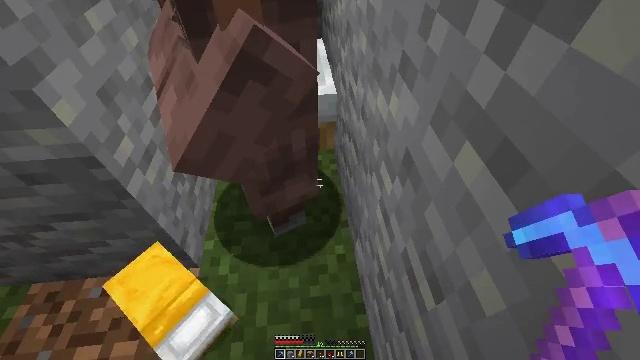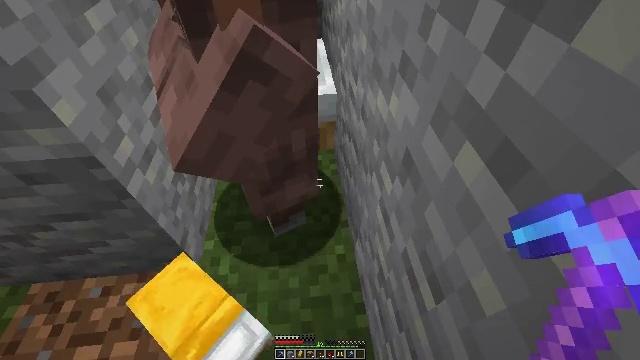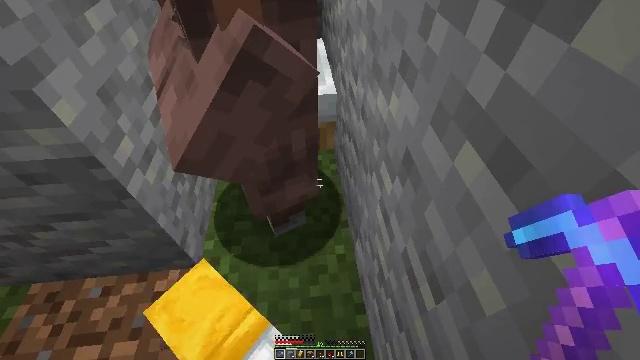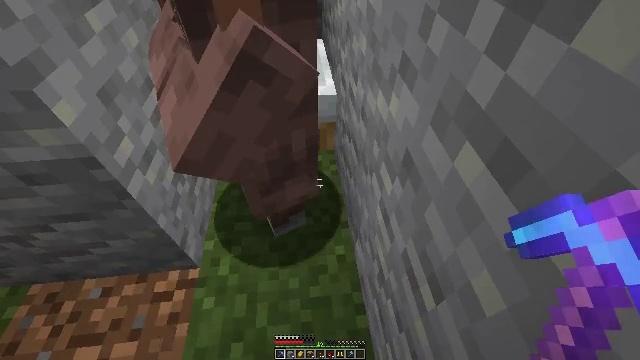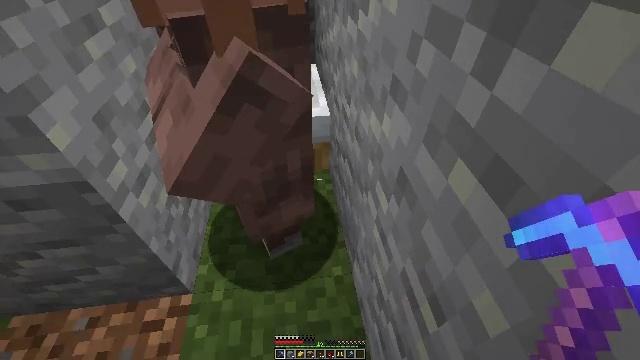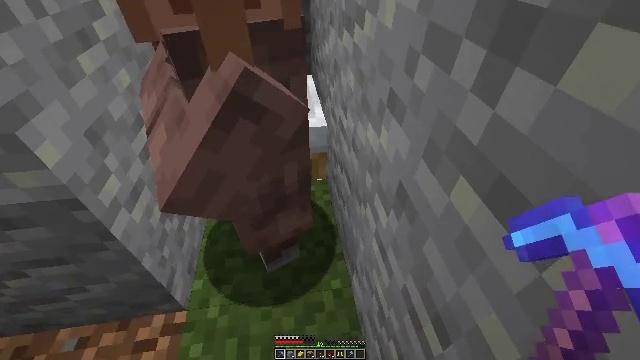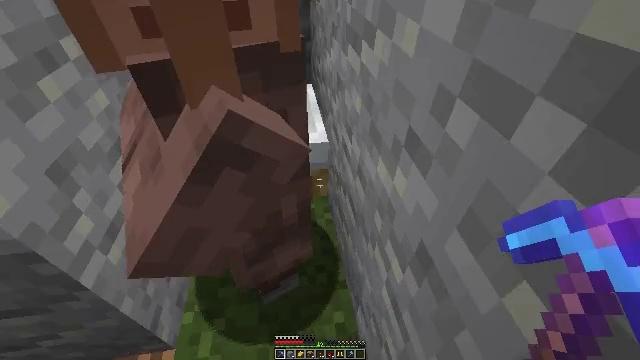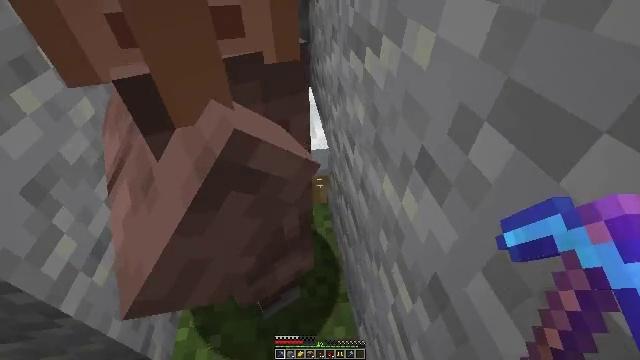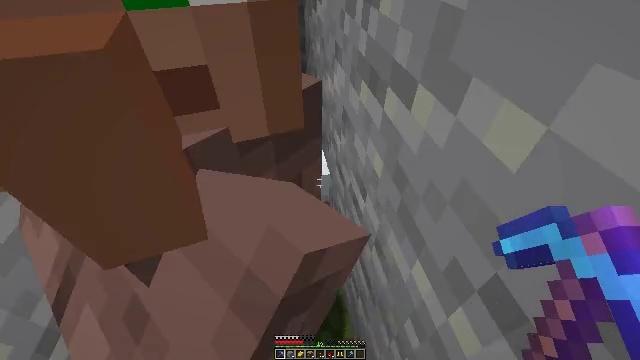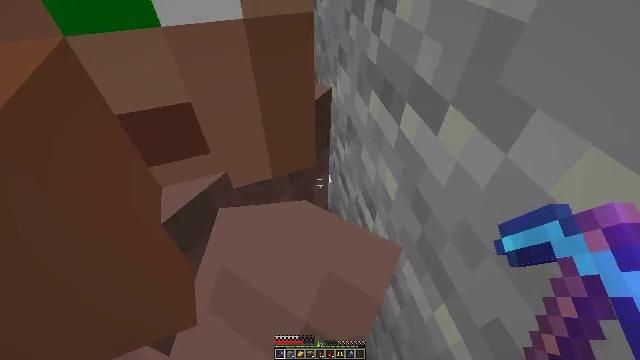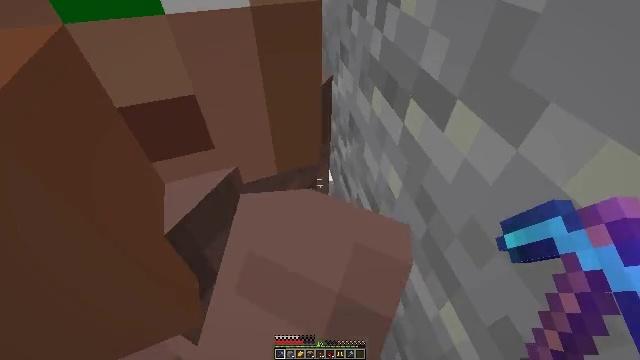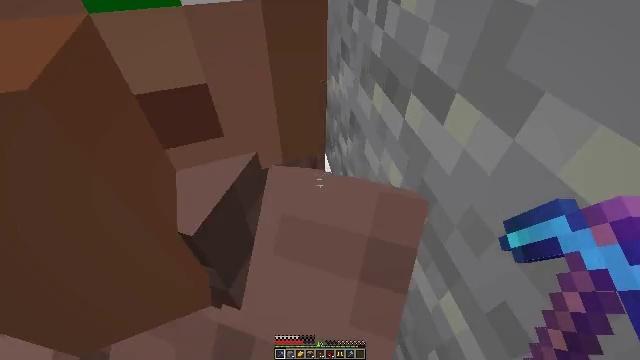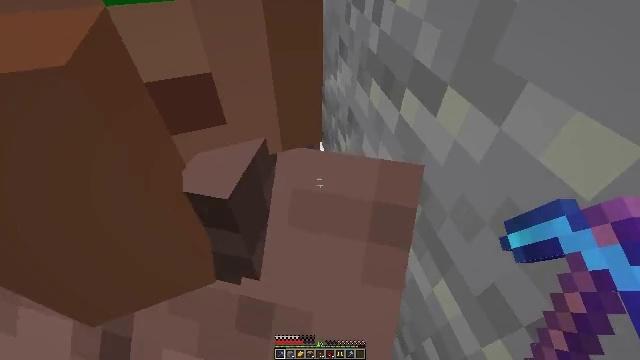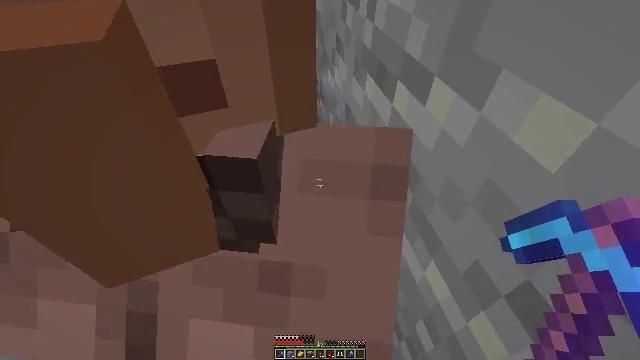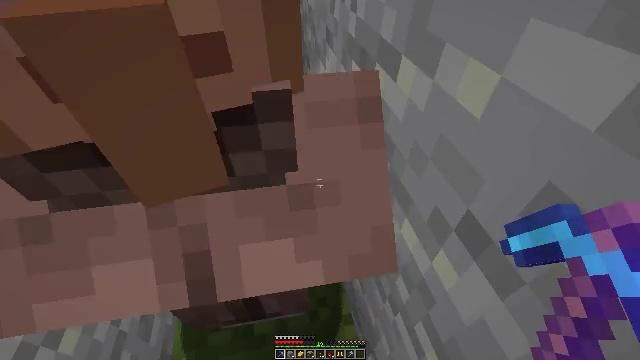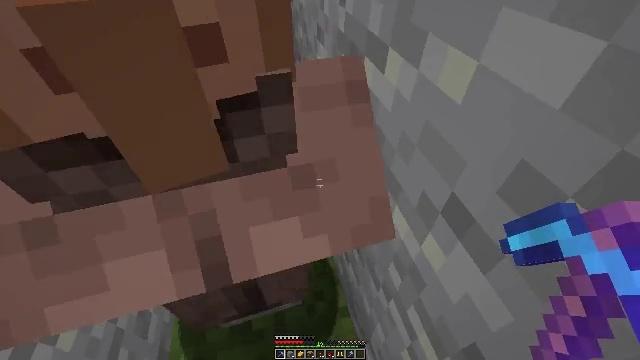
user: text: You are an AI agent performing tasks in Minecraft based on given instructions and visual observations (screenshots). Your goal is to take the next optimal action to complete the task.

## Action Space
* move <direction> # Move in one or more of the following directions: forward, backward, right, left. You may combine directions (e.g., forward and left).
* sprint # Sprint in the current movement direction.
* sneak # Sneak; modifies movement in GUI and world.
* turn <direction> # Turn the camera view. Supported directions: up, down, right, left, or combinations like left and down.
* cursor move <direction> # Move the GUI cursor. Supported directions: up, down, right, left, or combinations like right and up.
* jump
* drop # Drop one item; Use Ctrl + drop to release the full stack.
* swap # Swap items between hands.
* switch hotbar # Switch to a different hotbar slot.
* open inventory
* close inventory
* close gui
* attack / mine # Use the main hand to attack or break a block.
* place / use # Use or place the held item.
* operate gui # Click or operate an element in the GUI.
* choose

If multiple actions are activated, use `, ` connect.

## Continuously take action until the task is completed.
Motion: motion action
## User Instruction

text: Collect the yellow bed from its place.
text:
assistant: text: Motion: no_op
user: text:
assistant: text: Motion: no_op
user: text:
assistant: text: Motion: no_op
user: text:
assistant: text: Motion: turn right and up
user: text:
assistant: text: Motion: move forward, turn up
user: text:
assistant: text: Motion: move forward
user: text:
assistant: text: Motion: move forward
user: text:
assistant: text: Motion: move forward, turn right
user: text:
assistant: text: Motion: no_op
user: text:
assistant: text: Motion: no_op
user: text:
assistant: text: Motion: no_op
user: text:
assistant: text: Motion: no_op
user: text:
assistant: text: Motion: no_op
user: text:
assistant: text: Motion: no_op
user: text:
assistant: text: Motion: turn right
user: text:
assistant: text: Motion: no_op
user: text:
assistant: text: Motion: no_op
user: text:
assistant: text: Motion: no_op
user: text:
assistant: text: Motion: no_op
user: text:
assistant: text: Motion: no_op
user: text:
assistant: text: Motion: move forward
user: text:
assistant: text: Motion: move forward
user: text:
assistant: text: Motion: move forward
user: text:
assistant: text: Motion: move forward
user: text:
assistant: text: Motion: move forward
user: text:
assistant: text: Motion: move forward, turn left and down
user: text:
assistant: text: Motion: move forward, turn left and down
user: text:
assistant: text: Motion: turn left and down
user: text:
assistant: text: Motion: turn down
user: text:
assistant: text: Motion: turn down